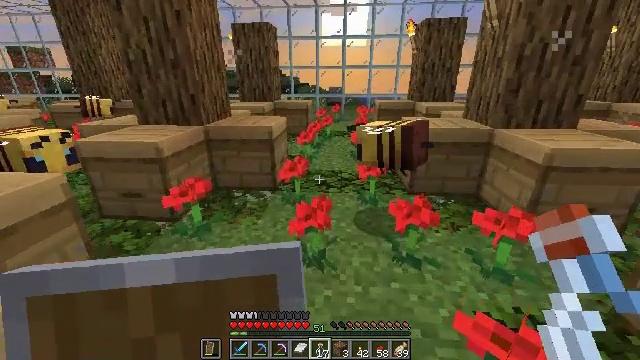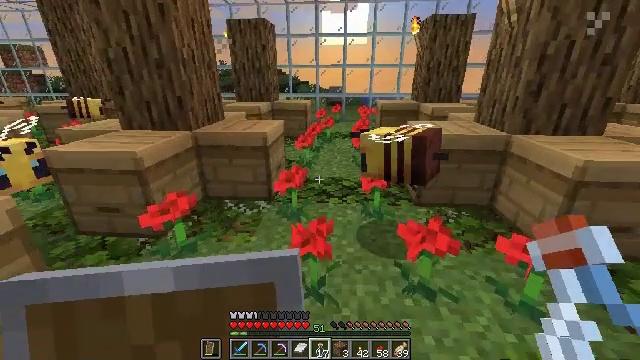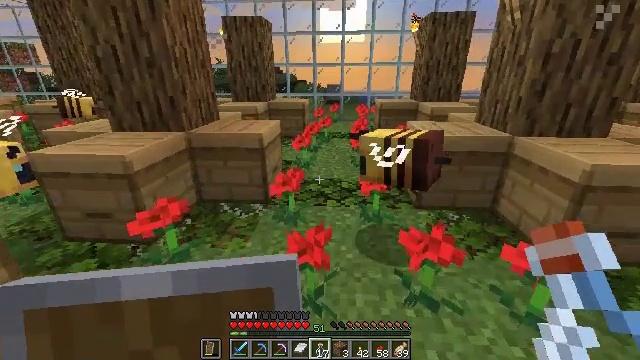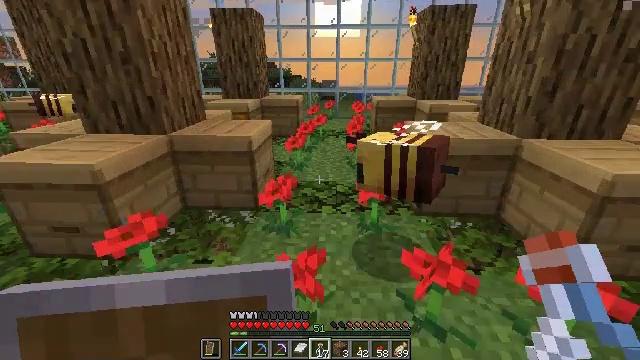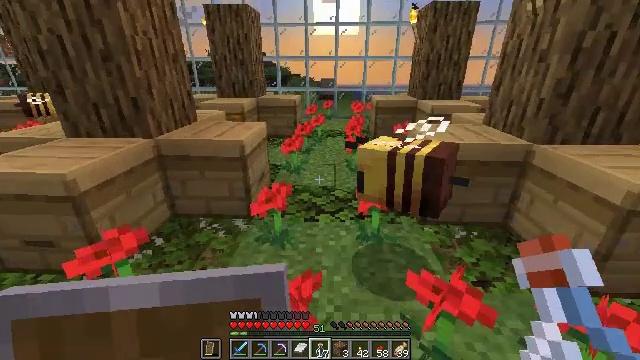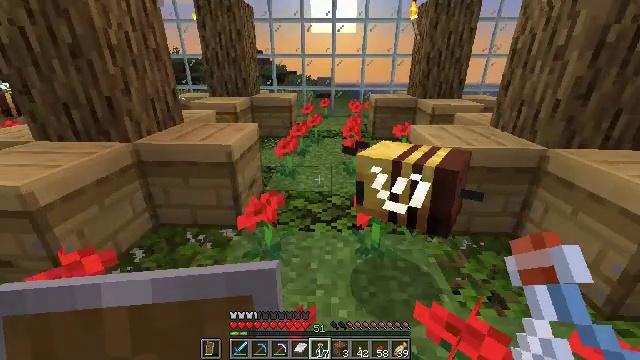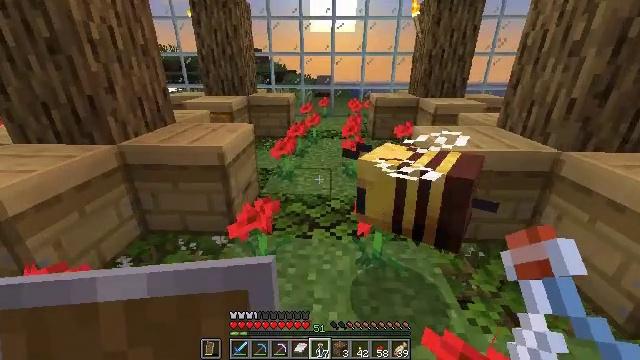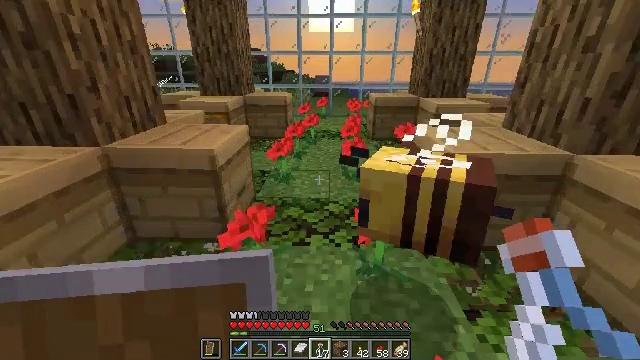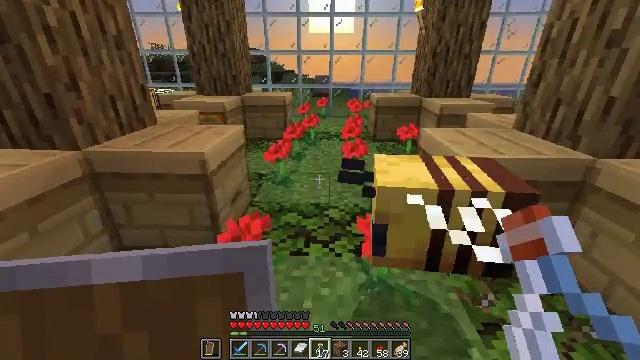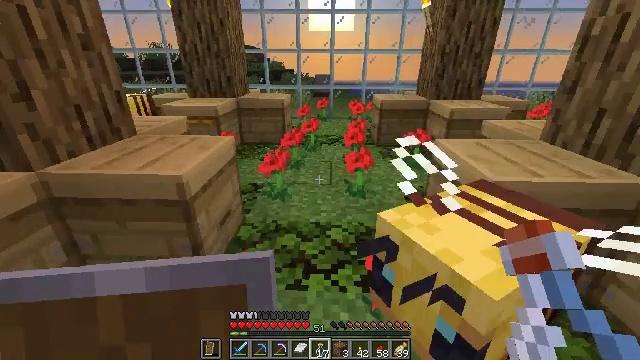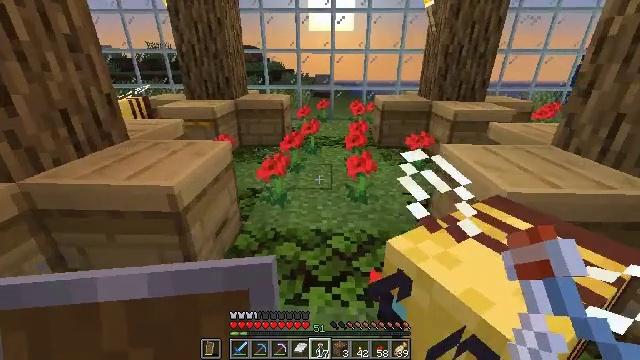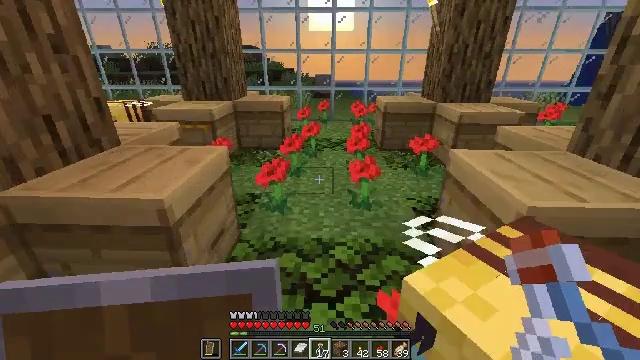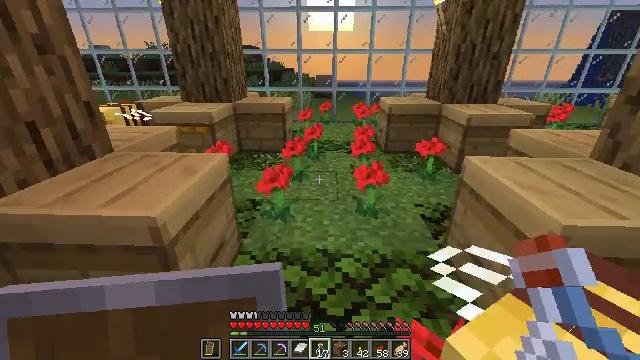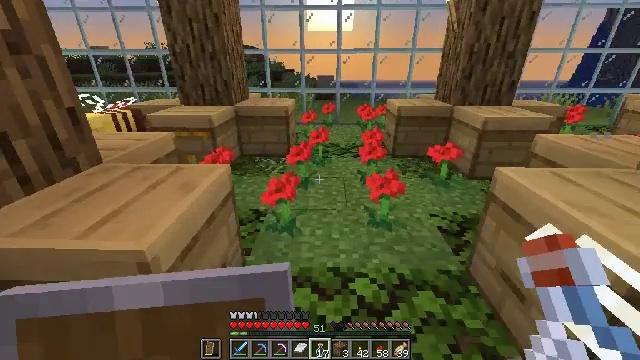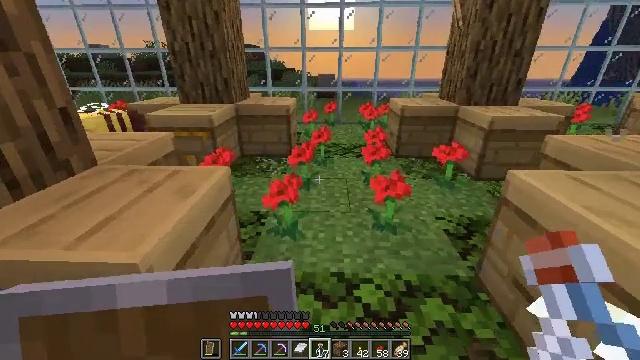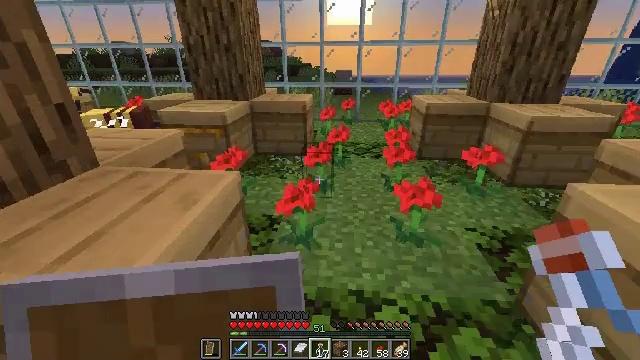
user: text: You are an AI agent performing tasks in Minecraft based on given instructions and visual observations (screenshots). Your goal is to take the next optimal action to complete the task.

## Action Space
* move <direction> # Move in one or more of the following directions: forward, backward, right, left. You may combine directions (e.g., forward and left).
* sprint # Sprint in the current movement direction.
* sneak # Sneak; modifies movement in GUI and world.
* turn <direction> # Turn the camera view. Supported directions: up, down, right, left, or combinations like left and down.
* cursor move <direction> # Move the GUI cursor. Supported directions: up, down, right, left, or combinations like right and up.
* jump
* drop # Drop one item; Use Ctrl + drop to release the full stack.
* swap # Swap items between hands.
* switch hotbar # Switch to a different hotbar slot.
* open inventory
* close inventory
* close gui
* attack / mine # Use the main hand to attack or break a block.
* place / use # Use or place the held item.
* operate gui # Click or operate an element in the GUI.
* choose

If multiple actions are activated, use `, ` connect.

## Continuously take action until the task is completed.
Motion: motion action
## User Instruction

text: Craft the honey block by arranging honey bottles.
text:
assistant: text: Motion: move forward
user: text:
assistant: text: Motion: move forward
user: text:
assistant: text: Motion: move forward, turn right
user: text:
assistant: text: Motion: move forward
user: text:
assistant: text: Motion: move forward
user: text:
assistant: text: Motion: move forward
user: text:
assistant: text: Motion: move forward
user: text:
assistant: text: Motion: move forward
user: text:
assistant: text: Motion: move forward
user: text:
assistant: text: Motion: move forward
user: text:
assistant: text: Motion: move forward
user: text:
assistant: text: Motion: move forward
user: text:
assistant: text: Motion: move forward
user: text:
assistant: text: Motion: move forward
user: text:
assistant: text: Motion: move forward, turn left
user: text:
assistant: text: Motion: move forward, turn left
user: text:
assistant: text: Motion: move forward, turn left
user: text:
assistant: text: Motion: move forward, turn left
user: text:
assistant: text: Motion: move forward, turn left
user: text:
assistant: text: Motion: move forward, turn left
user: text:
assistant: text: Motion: move forward, turn left
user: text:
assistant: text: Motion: move forward, turn left
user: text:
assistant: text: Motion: move forward, turn left
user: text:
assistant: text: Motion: move forward and move right, turn left and up
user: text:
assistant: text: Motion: move forward and move right, turn left
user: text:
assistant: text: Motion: move forward and move right, turn left
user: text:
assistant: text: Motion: move forward and move right, turn left and down, use / place
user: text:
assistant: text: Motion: move forward, turn left and down, use / place
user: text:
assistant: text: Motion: move forward, turn right, use / place
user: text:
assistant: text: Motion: move forward, turn right